Interaction volume radius: 5 \u00c5
Interaction volume height: 10 \u00c5
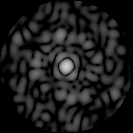
Disorder parameter: 0.8366